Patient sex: M
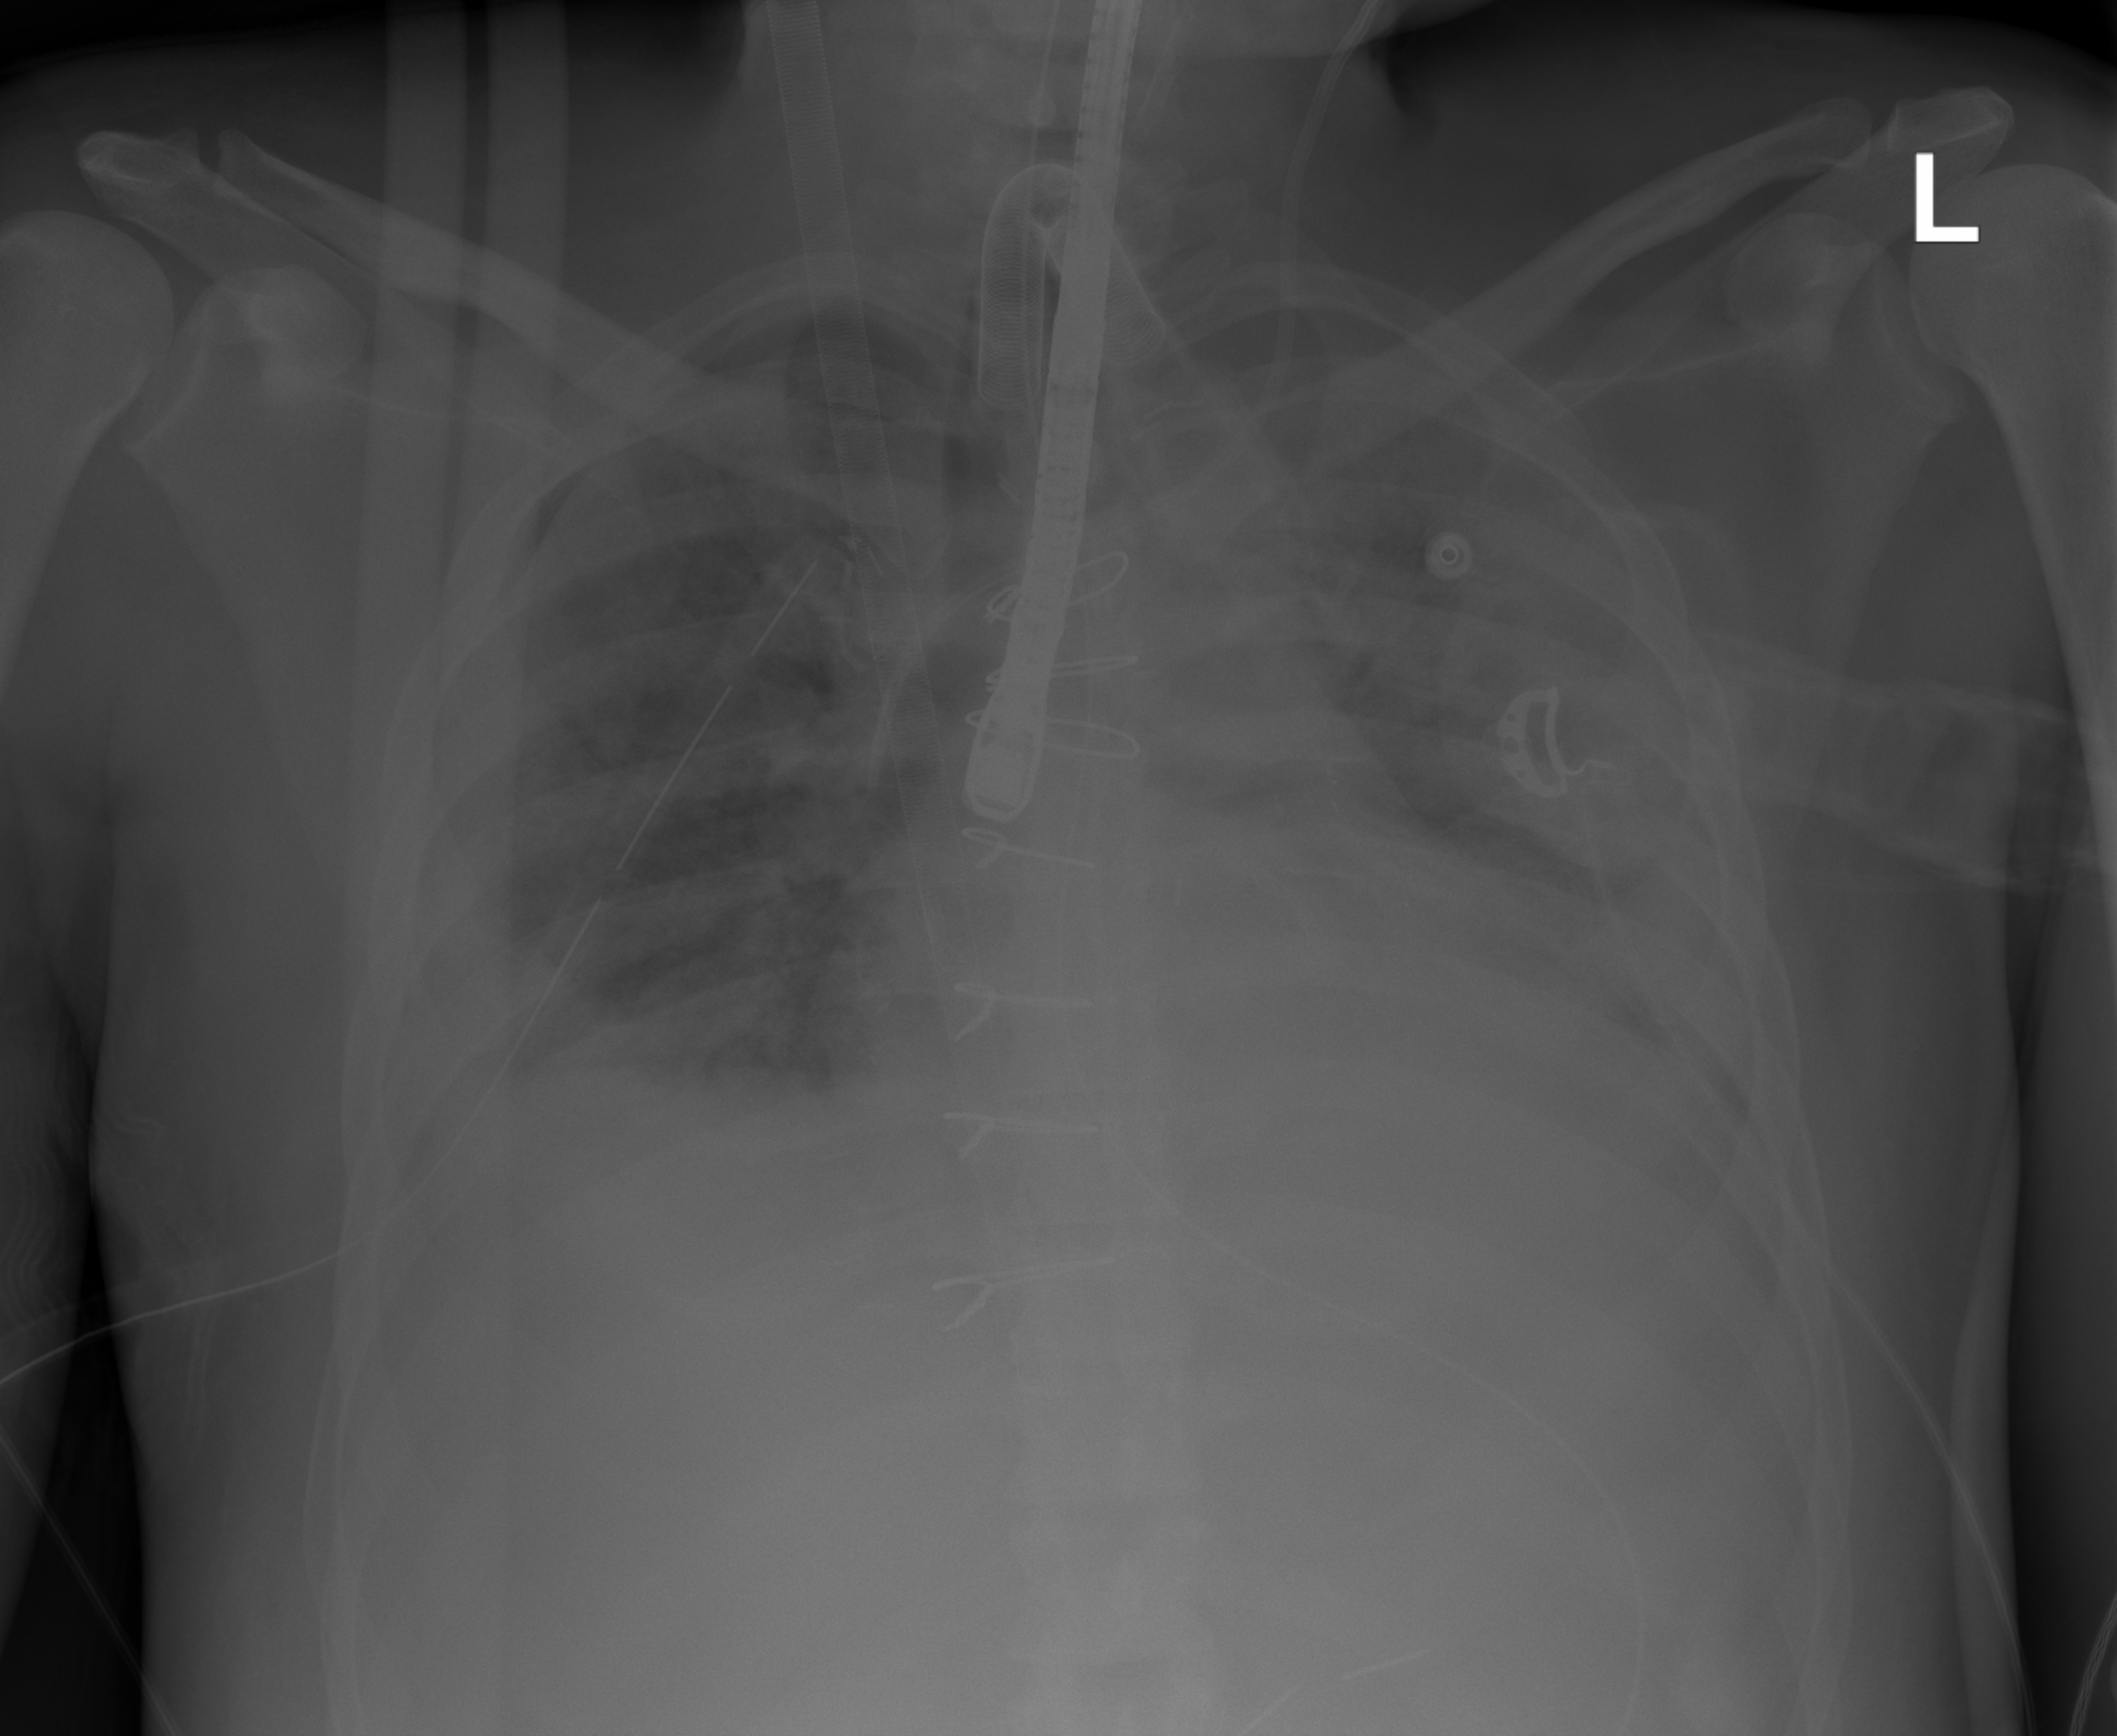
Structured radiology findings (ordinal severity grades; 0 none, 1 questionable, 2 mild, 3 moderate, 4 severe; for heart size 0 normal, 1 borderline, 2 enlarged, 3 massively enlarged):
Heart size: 2
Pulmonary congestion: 0
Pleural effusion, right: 2
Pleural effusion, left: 2
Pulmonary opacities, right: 3
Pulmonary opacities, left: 3
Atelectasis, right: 2
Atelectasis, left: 2